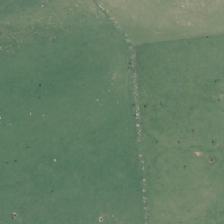
Land cover: high_producing_grassland